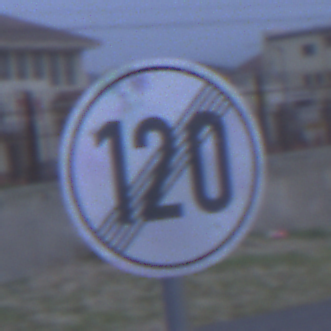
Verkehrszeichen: EndeGeschwindigkeit120
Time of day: SunriseSunset
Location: Outdoor (Urban)
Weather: Overcast
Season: NotSpecified
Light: Natural